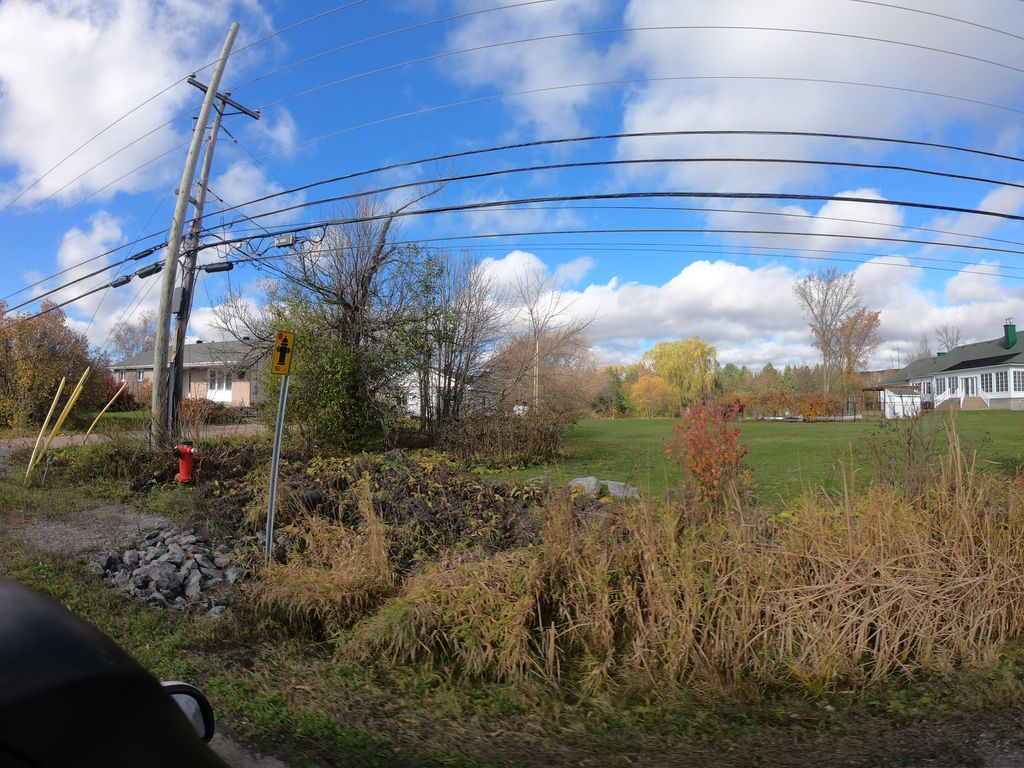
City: ottawa-gatineau